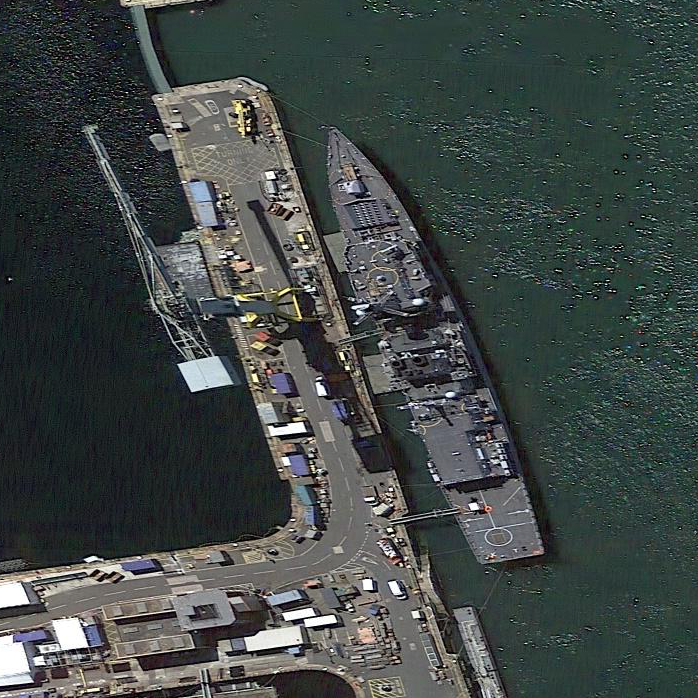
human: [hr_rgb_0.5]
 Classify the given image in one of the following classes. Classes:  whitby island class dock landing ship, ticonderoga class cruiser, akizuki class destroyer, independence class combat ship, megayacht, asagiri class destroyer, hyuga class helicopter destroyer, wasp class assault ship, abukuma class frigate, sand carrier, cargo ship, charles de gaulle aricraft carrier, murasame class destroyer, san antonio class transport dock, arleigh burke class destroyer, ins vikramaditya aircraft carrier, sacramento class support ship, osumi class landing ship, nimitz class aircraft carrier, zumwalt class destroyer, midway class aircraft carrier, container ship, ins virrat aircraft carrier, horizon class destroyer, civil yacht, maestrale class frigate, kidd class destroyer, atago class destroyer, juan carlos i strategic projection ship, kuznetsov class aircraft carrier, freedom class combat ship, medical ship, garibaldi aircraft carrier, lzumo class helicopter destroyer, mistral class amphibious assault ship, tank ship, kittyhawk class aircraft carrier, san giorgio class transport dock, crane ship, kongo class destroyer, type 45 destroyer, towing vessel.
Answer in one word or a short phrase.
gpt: Type 45 destroyer